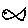
Label: fish